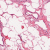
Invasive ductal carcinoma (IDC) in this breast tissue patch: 0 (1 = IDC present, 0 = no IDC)